Question: I'm trying to add scrollview layout to this layout :

I'm getting this error.
'''
ScrollView can host only one direct child
'''
How can I solve this problem?
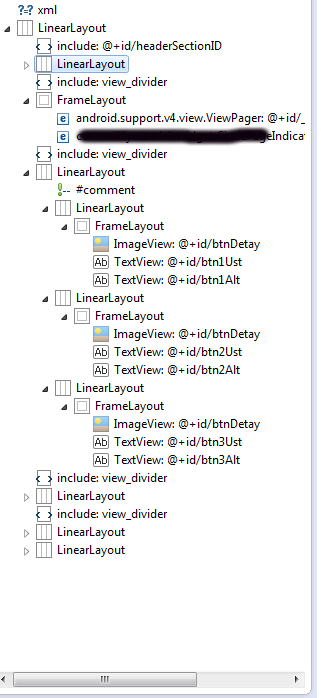
Answer: A scrollView can not contain more that one child inside him
'''
<ScrollView>
<LinearLayout>
xxxxx
</LinearLayout>
<LinearLayout>
xxxxx
</LinearLayout>
<ScrollView>
'''
'''
<ScrollView>
<LinearLayout>
<LinearLayout>
xxxxx
</LinearLayout>
<LinearLayout>
xxxxx
</LinearLayout>
</LinearLayout>
<ScrollView>
'''